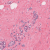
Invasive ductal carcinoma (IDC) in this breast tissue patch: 0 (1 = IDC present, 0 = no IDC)